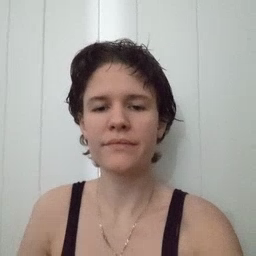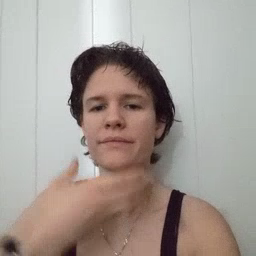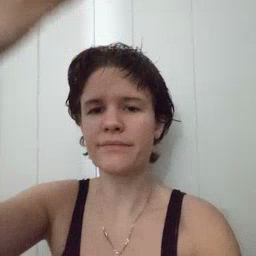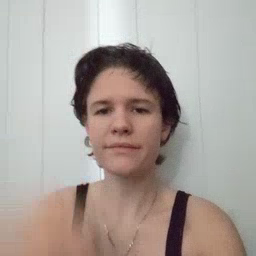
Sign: giraffe